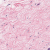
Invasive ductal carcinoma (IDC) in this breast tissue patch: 0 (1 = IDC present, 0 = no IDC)